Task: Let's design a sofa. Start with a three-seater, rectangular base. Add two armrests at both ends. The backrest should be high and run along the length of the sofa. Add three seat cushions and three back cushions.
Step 421:
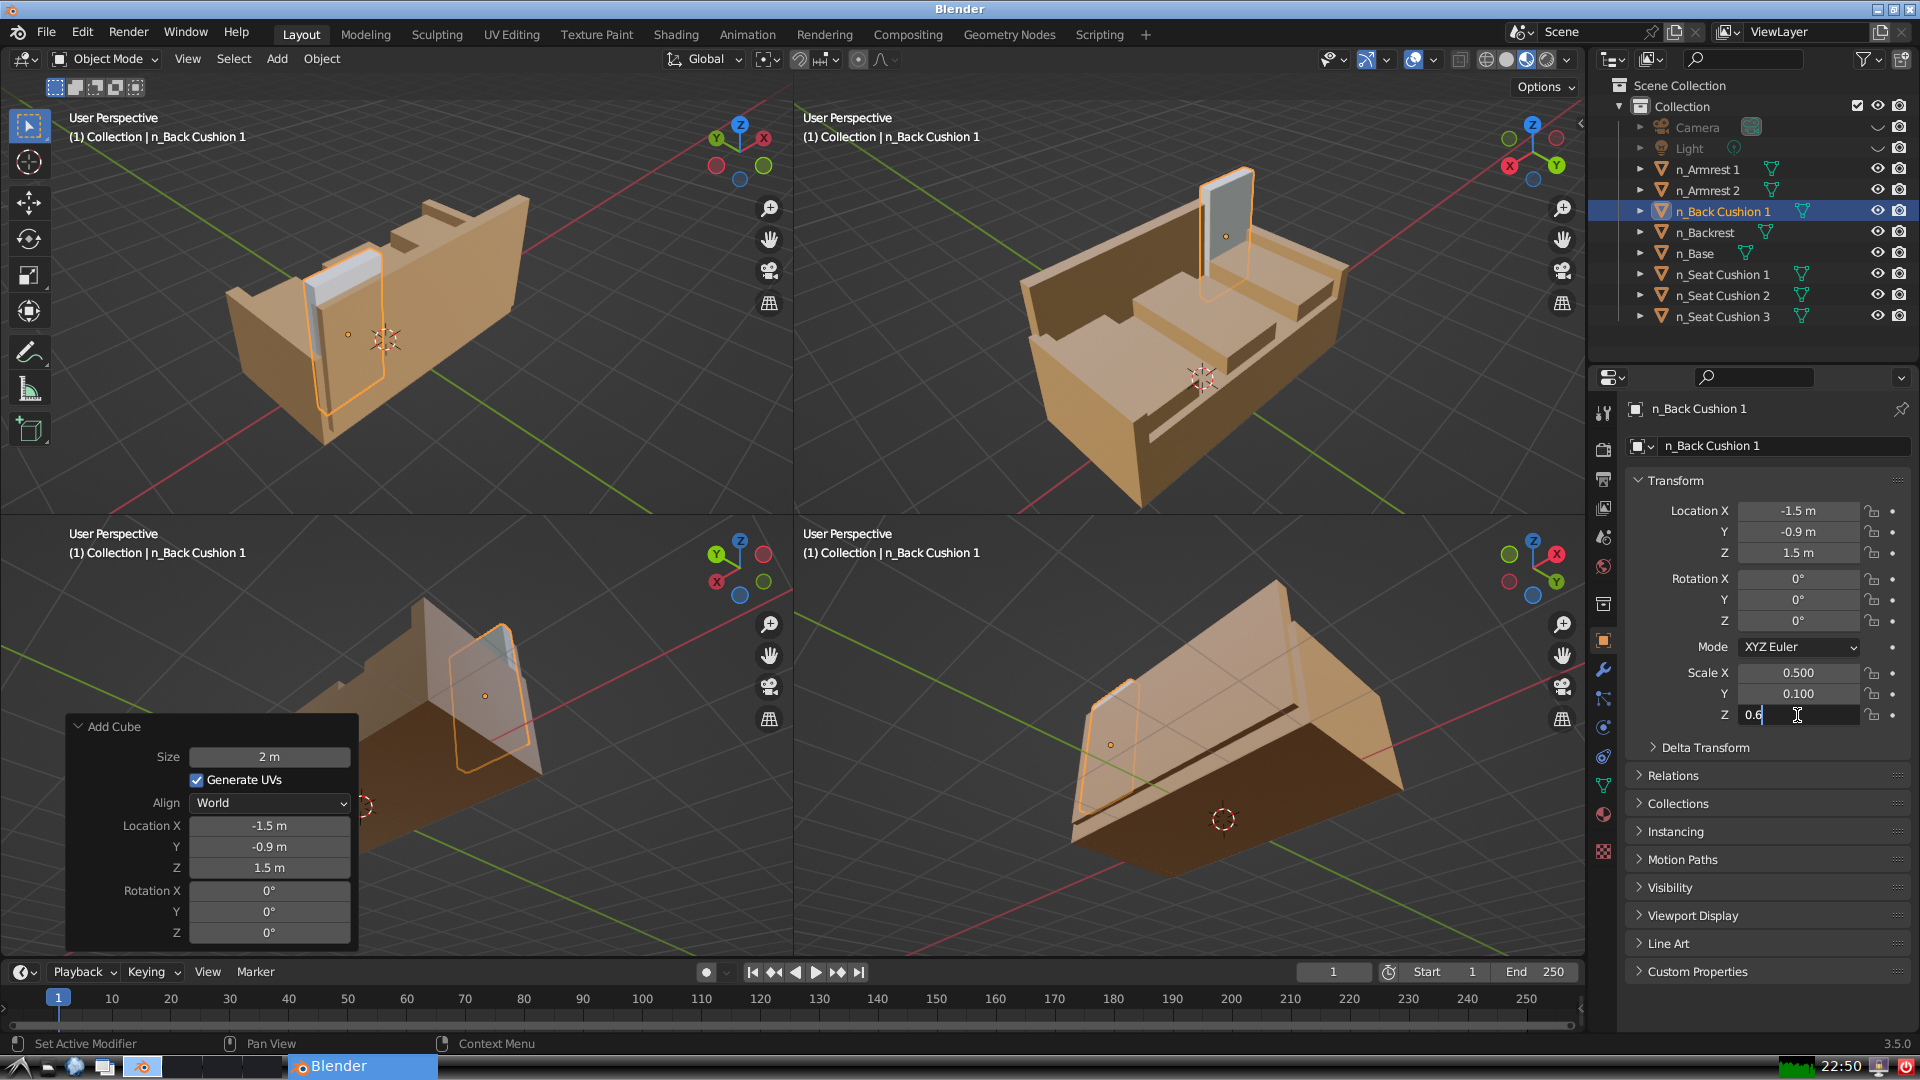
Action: {"key_press": ['Return']}